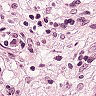
Metastatic tissue present: yes